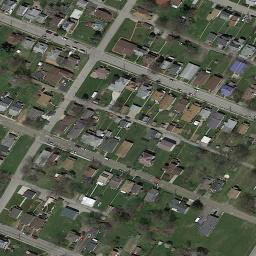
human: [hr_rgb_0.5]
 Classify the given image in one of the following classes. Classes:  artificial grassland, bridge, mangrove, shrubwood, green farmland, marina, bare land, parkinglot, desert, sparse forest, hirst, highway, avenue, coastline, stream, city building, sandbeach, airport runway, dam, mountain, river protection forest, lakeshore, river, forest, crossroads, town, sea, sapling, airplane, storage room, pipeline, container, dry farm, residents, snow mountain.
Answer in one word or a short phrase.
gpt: town